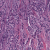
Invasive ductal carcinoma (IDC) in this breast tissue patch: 1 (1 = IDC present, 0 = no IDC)